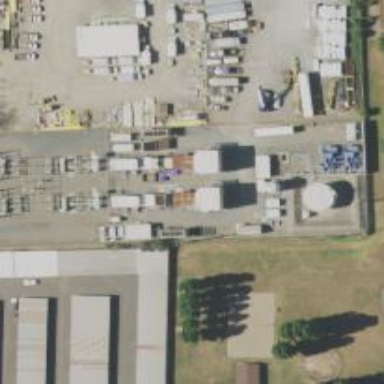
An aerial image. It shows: Commercial building that serves as power plant.